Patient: sex M, age 66
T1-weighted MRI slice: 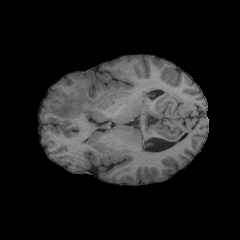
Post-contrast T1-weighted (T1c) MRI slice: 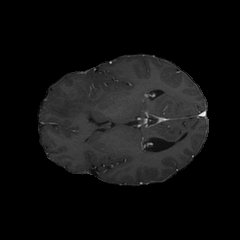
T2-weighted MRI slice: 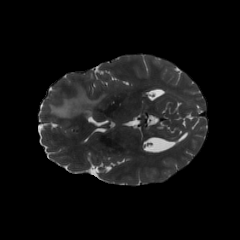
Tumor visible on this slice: yes
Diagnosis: Glioblastoma, IDH-wildtype
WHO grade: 4